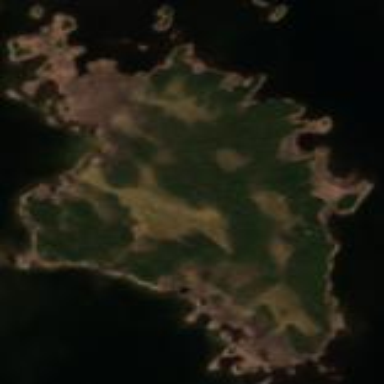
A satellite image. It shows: Island covered in forest.